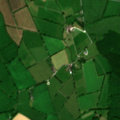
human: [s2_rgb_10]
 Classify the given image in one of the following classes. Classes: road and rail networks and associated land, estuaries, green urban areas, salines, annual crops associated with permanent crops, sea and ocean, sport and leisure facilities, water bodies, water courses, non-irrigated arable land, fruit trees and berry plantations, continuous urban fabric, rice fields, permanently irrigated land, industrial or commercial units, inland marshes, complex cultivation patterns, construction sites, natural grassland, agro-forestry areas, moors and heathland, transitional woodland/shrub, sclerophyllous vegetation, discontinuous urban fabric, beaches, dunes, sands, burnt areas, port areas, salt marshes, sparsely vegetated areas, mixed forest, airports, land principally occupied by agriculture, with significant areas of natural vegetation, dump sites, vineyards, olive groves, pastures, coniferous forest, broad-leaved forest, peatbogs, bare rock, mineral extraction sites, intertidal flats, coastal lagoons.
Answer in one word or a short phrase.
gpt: pastures